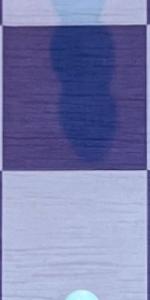
Label: Empty